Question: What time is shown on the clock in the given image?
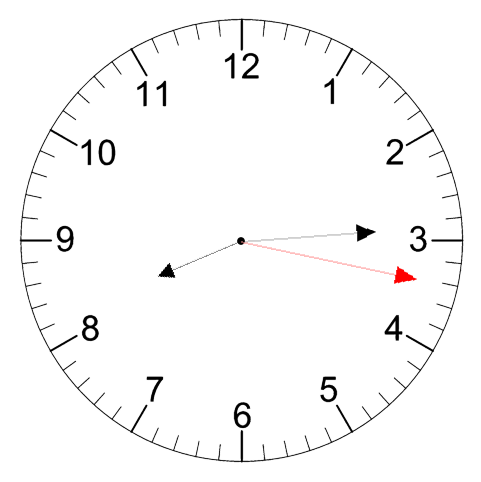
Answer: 08:14:17